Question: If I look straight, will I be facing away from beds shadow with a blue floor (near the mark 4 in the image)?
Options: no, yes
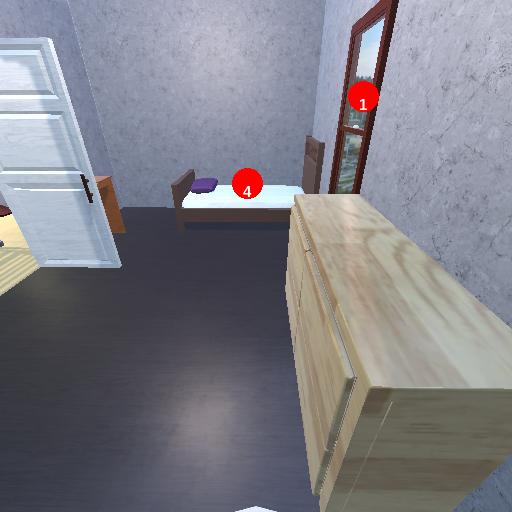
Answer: no